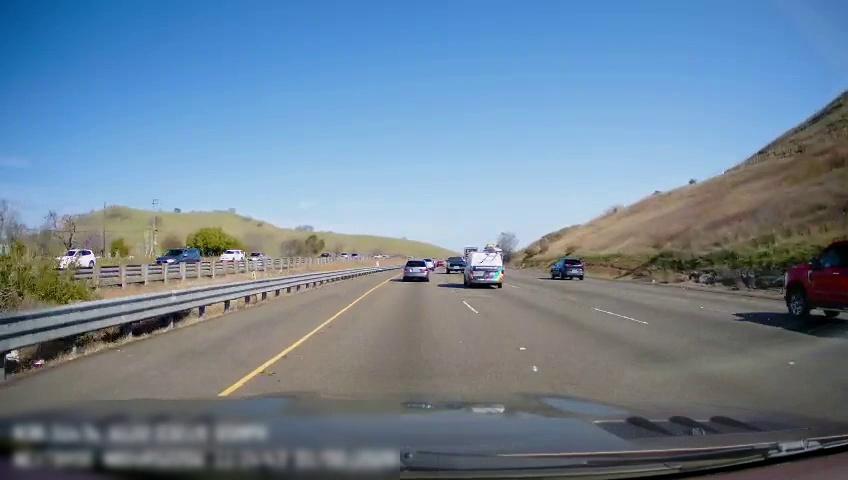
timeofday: Day
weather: Sunny
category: Drivable Space
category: Vehicles | Car
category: Vehicles | Car
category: Vehicles | Car
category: Vehicles | Car
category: Vehicles | Car
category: Vehicles | Truck
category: Vehicles | SUV
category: Vehicles | Truck
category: Vehicles | Truck
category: Vehicles | SUV
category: Vehicles | Van
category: Vehicles | SUV
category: Lanes | Current Lane
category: Lanes | Current Lane
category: Lanes | Alternate Lane
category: Lanes | Alternate Lane
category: Lanes | Alternate Lane